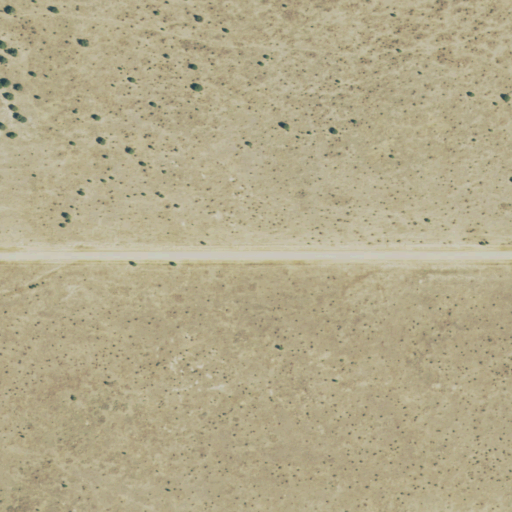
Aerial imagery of gap in Colorado named Muddy Gap containing grassland and open development